Question: An example of what I am trying to accomplish here is: when you open an office Word 2013 file and you click file, in the left side it shows a list {Info, New, Open...}.
Are there any JavaFX like that? I am looking for a kind of List of (something) whose items are aligned vertically and you can click on to do something (in my case change the view on the right exactly like Word).

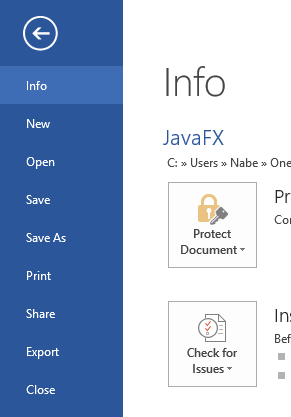
Answer: You can easily reproduce the Word like menu with a VBox and buttons with custom CSS styles. Here is a quick and dirty example that shows a possible solution.
'''
public class Jfxdemos extends Application {
@Override
public void start(Stage primaryStage) {
Button btn = new Button();
btn.setText("File");
final StackPane root = new StackPane();
AnchorPane editorRoot = new AnchorPane();
editorRoot.getChildren().add(btn);
root.getChildren().add(editorRoot);
Scene scene = new Scene(root, 300, 250);
scene.getStylesheets().add("/jfxdemos/styles.css");
primaryStage.setScene(scene);
primaryStage.show();
HBox fileRoot = new HBox();
VBox menu = new VBox();
menu.setStyle("-fx-background-color: blue;");
menu.setFillWidth(true);
Button backBtn = new Button("Left Arrow");
backBtn.setPrefWidth(100);
backBtn.getStyleClass().add("custom-menu-button");
backBtn.setOnAction(new EventHandler<ActionEvent>(){
@Override
public void handle(ActionEvent event) {
FadeTransition hideFileRootTransition = new FadeTransition(Duration.millis(500), fileRoot);
hideFileRootTransition.setFromValue(1.0);
hideFileRootTransition.setToValue(0.0);
FadeTransition showEditorRootTransition = new FadeTransition(Duration.millis(500), editorRoot);
showEditorRootTransition.setFromValue(0.0);
showEditorRootTransition.setToValue(1.0);
showEditorRootTransition.play();
hideFileRootTransition.play();
root.getChildren().remove(fileRoot);
}
});
Button infoBtn = new Button("Info");
infoBtn.setPrefWidth(100);
infoBtn.getStyleClass().add("custom-menu-button");
Button newBtn = new Button("New");
newBtn.setPrefWidth(100);
newBtn.getStyleClass().add("custom-menu-button");
Button openBtn = new Button("Open");
openBtn.setPrefWidth(100);
openBtn.getStyleClass().add("custom-menu-button");
menu.getChildren().addAll(backBtn,infoBtn, newBtn, openBtn);
VBox.setVgrow(infoBtn, Priority.ALWAYS);
fileRoot.getChildren().add(menu);
btn.setOnAction(new EventHandler<ActionEvent>() {
@Override
public void handle(ActionEvent event) {
root.getChildren().add(fileRoot);
FadeTransition hideEditorRootTransition = new FadeTransition(Duration.millis(500), editorRoot);
hideEditorRootTransition.setFromValue(1.0);
hideEditorRootTransition.setToValue(0.0);
FadeTransition showFileRootTransition = new FadeTransition(Duration.millis(500), fileRoot);
showFileRootTransition.setFromValue(0.0);
showFileRootTransition.setToValue(1.0);
hideEditorRootTransition.play();
showFileRootTransition.play();
}
});
}
/**
* @param args the command line arguments
*/
public static void main(String[] args) {
launch(args);
}
}
'''
Plus the styles.css.
'''
.custom-menu-button {
-fx-background-color: blue;
-fx-text-fill: white;
-fx-border: none;
}
.custom-menu-button:hover {
-fx-background-color: lightblue;
}
'''

The same scene after clicking the File button. I used a FadeTransition here because it is simple. But of course you can try to reproduce the same animation as in Word.